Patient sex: F
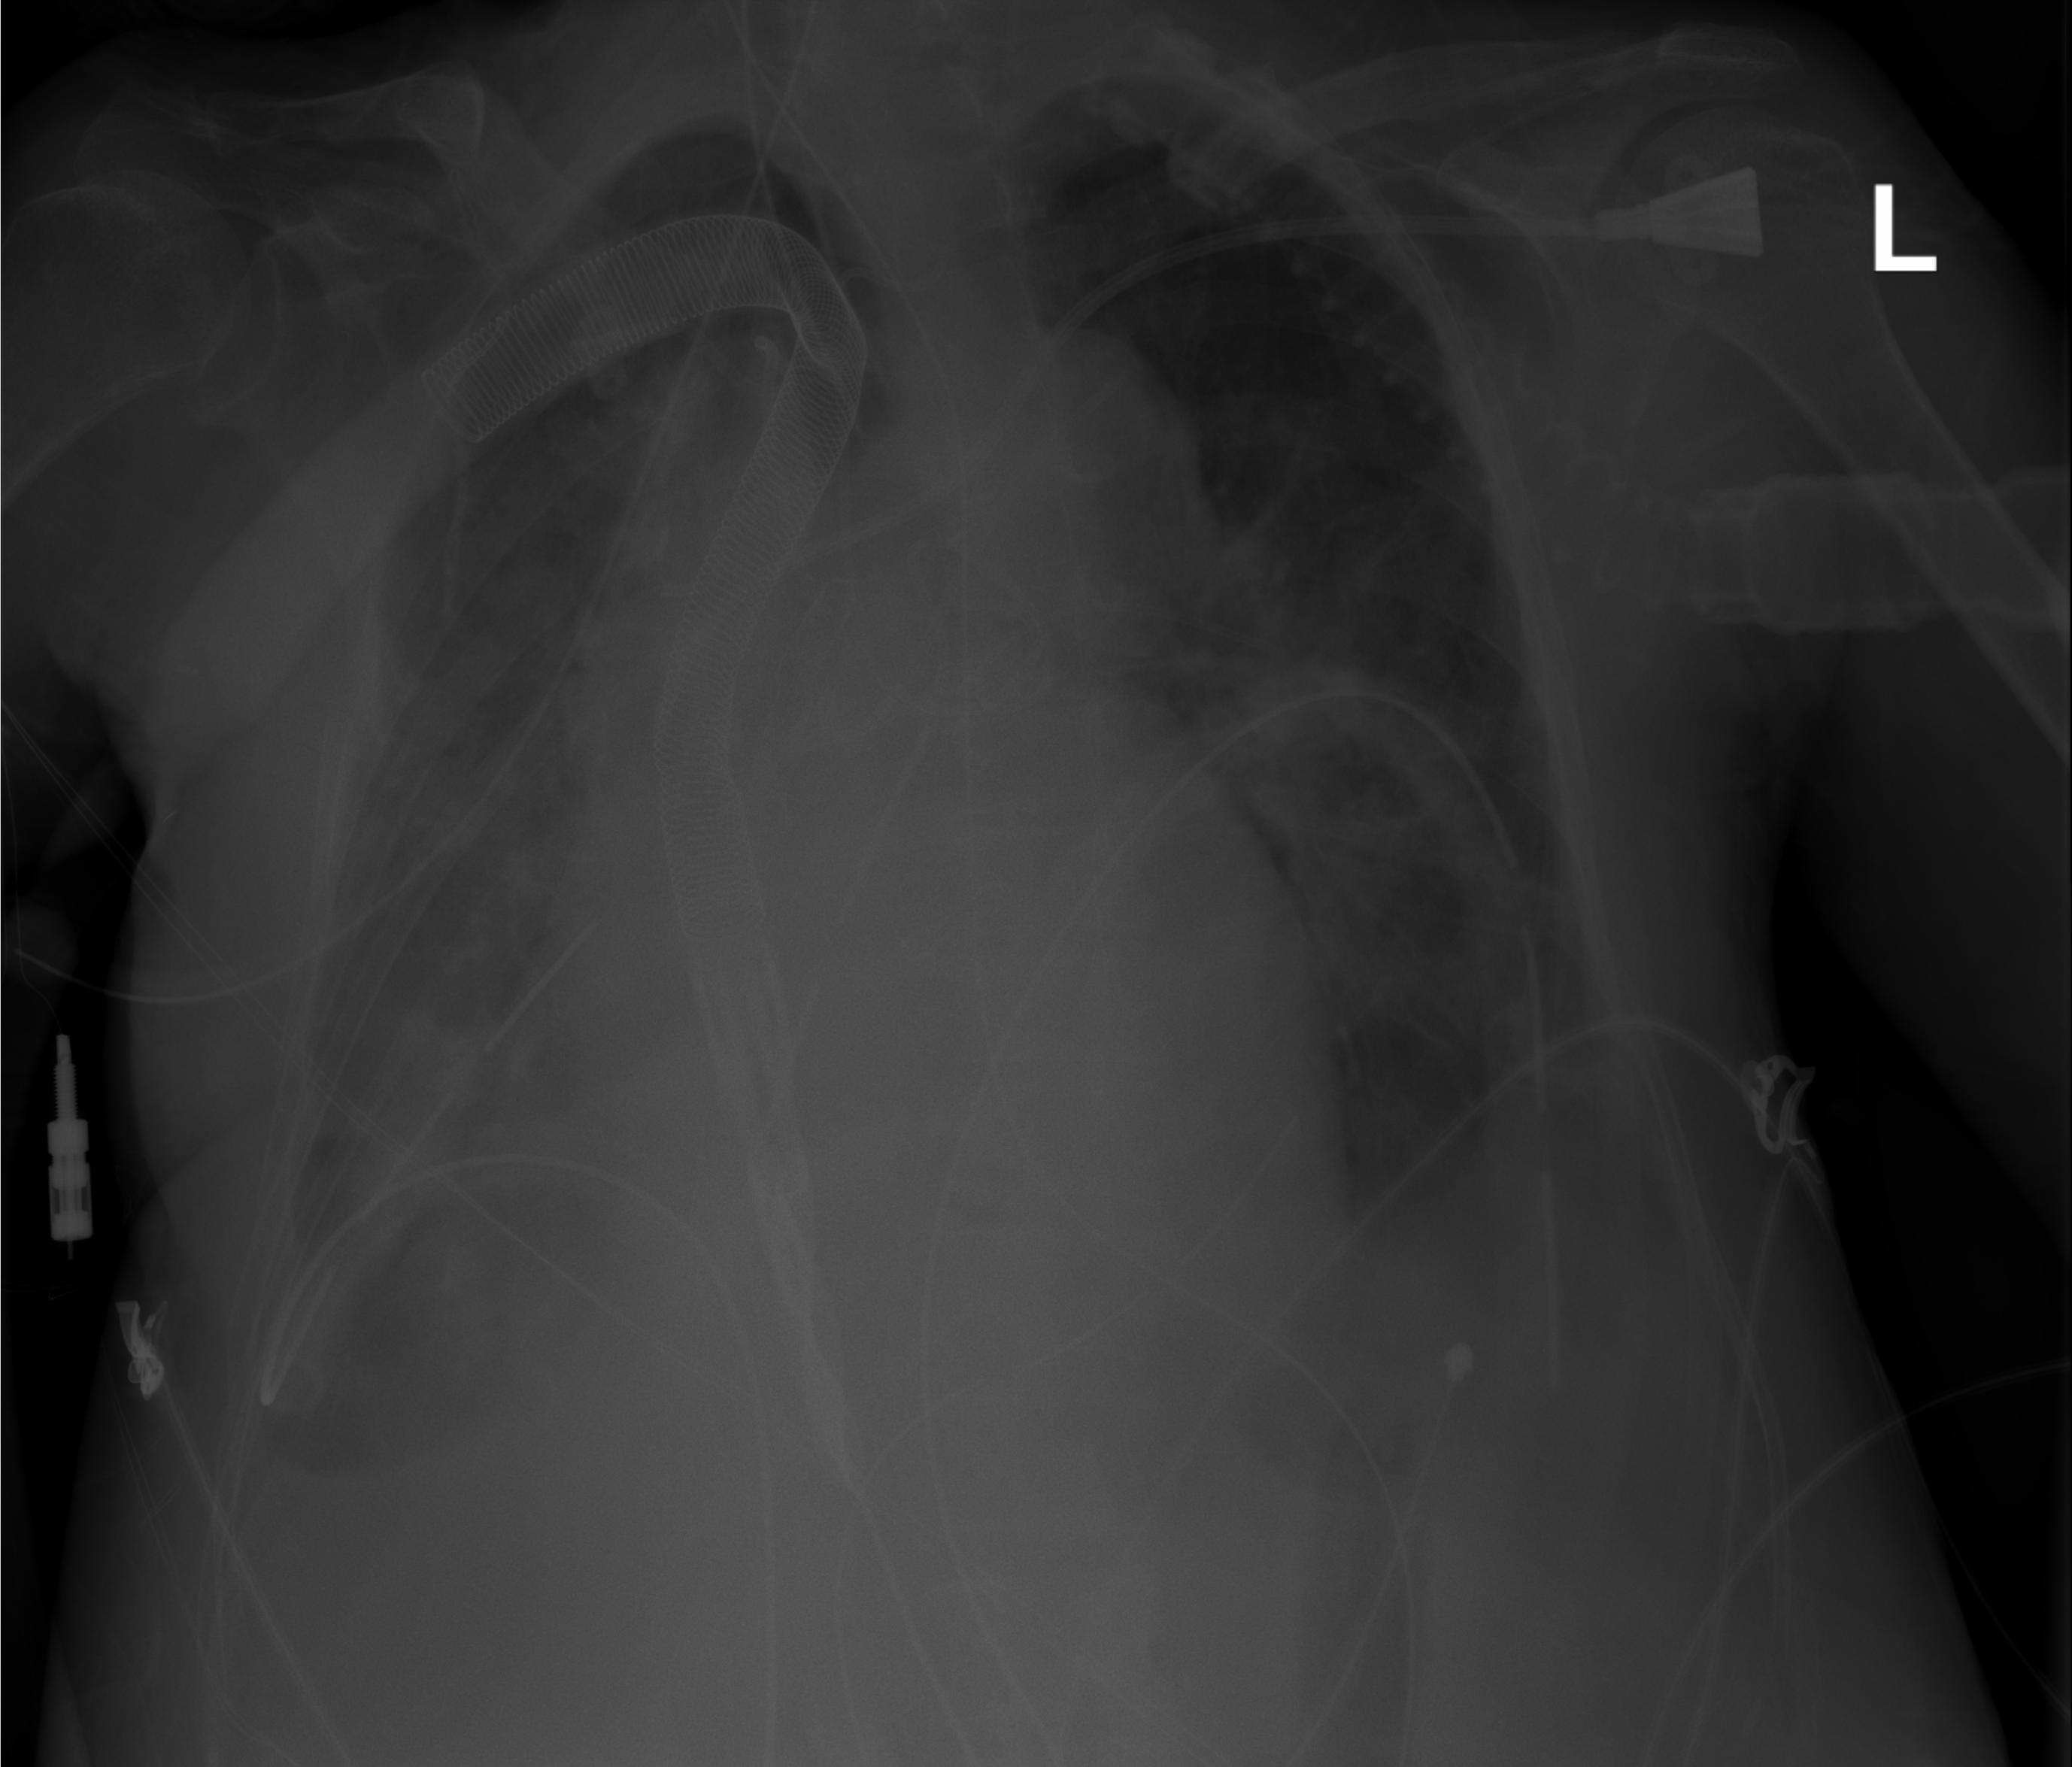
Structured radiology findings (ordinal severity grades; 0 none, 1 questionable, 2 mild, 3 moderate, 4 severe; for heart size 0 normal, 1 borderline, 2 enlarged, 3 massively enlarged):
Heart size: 0
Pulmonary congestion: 0
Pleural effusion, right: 2
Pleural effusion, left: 2
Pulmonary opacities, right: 2
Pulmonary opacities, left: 2
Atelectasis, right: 3
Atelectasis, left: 3